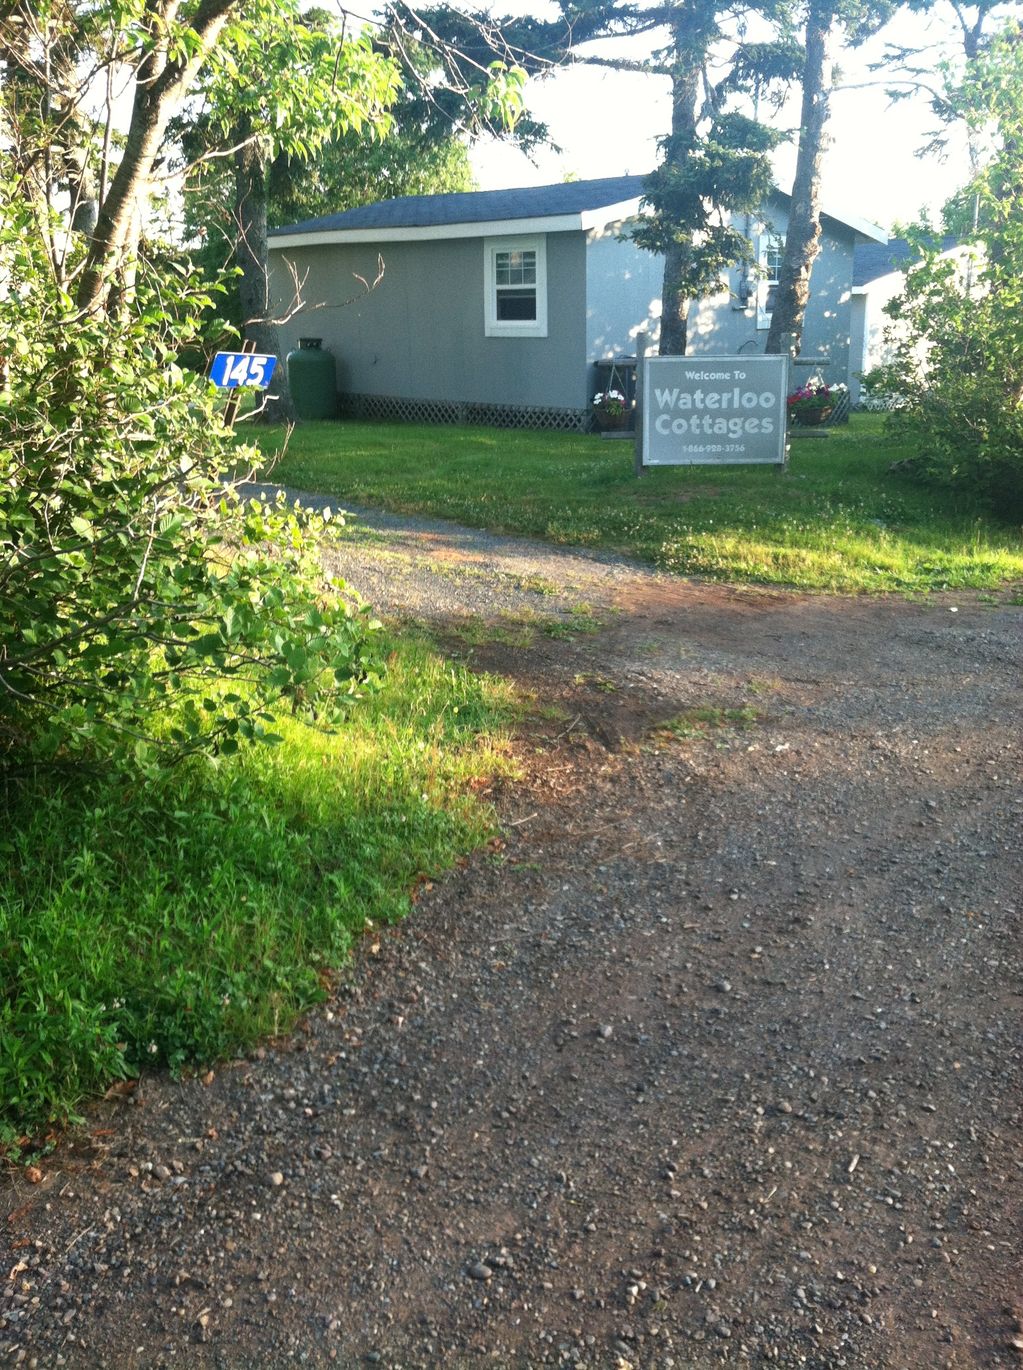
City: charlottetown